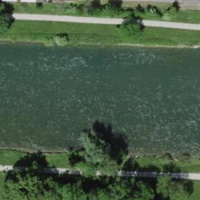
EUNIS habitat code: 15
Species observed at this site:
Lythrum salicaria
Fulica atra
Lamium galeobdolon